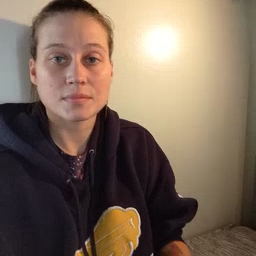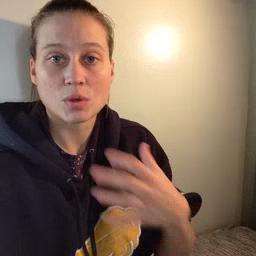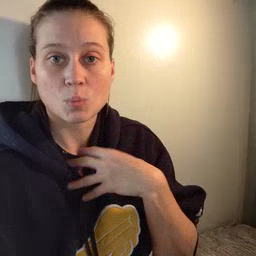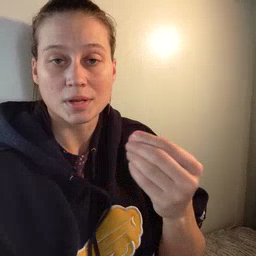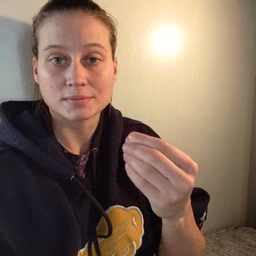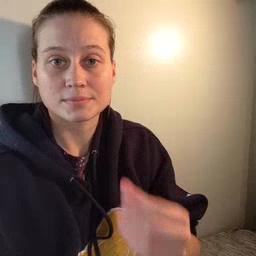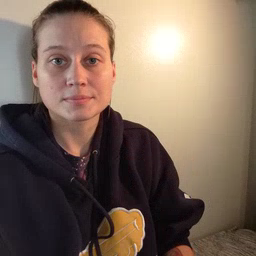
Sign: white